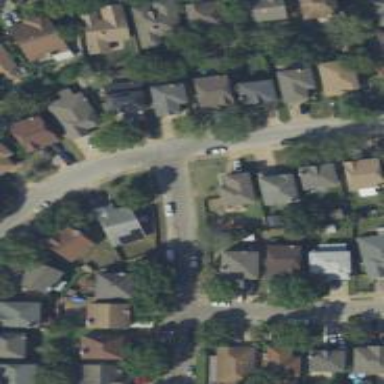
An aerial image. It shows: Neighborhood.